Question: What would be the best way to model 1 table with multiple 1 to many relatiionships.

With the above schema if Report contains 1 row, Grant 2 rows and Donation 12. When I join the three together I end up with a Cartesian product and result set of 24. Report joins to Grant and creates 2 rows, then Donation joins on that to make 24 rows.
Is there a better way to model this to avoid the caresian product?
example code
'''
DECLARE @Report
TABLE (
ReportID INT,
Name VARCHAR(50)
)
INSERT
INTO @Report
(
ReportID,
Name
)
SELECT 1,'Report1'
DECLARE @Grant
TABLE (
GrantID INT IDENTITY(1,1) PRIMARY KEY(GrantID),
GrantMaker VARCHAR(50),
Amount DECIMAL(10,2),
ReportID INT
)
INSERT
INTO @Grant
(
GrantMaker,
Amount,
ReportID
)
SELECT 'Grantmaker1',10,1
UNION ALL
SELECT 'Grantmaker2',999,1
DECLARE @Donation
TABLE (
DonationID INT IDENTITY(1,1) PRIMARY KEY(DonationID),
DonationMaker VARCHAR(50),
Amount DECIMAL(10,2),
ReportID INT
)
INSERT
INTO @Donation
(
DonationMaker,
Amount,
ReportID
)
SELECT 'Grantmaker1',10,1
UNION ALL
SELECT 'Grantmaker2',3434,1
UNION ALL
SELECT 'Grantmaker3',45645,1
UNION ALL
SELECT 'Grantmaker4',3,1
UNION ALL
SELECT 'Grantmaker5',34,1
UNION ALL
SELECT 'Grantmaker6',23,1
UNION ALL
SELECT 'Grantmaker7',67,1
UNION ALL
SELECT 'Grantmaker8',78,1
UNION ALL
SELECT 'Grantmaker9',98,1
UNION ALL
SELECT 'Grantmaker10',43,1
UNION ALL
SELECT 'Grantmaker11',107,1
UNION ALL
SELECT 'Grantmaker12',111,1
SELECT *
FROM @Report r
INNER JOIN
@Grant g
ON r.ReportID = g.ReportID
INNER JOIN
@Donation d
ON r.ReportID = d.ReportID
'''
Cheers for the feedback so far, to add to this scenario there are also 15 other 1 to many relationships coming from the one report table. These tables can't for various business reasons be grouped together.
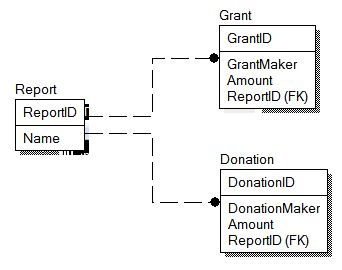
Answer: If you're going to join on ReportID, then no, you can't avoid a lot of rows. When you omit the table "Report", and just join "Donation" to "Grant" on ReportId, you still get 24 rows.
'''
SELECT *
FROM Grant g
INNER JOIN
Donation d
ON g.ReportID = d.ReportID
'''
But the essential point is that . They're completely independent things that essentially have nothing to do with each other.
In the database, the statement immediately above will join each row in Grants to every matching row in Donation. The resulting 24 rows really shouldn't surprise you.
When you need to present independent things to the user, you should use a report writer or web application (for example) that selects the independent things, well, independently. Select donations and put them into one section of a report or web page, then select grants and put into another section of the report or web page, and so on.
If the table "Report" is supposed to help you record which sections go into a particular report, then you need a structure more like this:
'''
create table reports (
reportid integer primary key,
report_name varchar(35) not null unique
);
create table report_sections (
reportid integer not null references reports (reportid),
section_name varchar(35), -- Might want to reference a table of section names
section_order integer not null,
primary key (reportid, section_name)
);
'''